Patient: sex M, age 71
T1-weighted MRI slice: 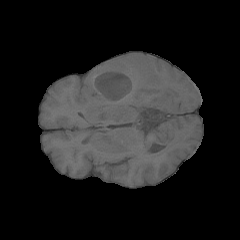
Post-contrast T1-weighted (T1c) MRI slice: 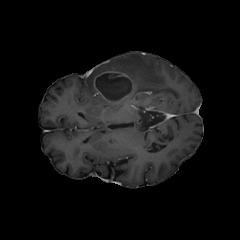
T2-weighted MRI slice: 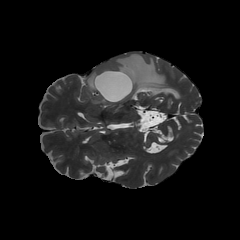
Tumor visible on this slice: yes
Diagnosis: Glioblastoma, IDH-wildtype
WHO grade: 4